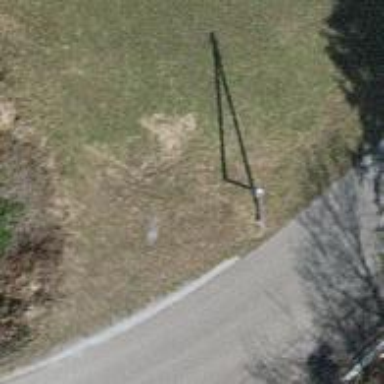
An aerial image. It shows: Power pole.